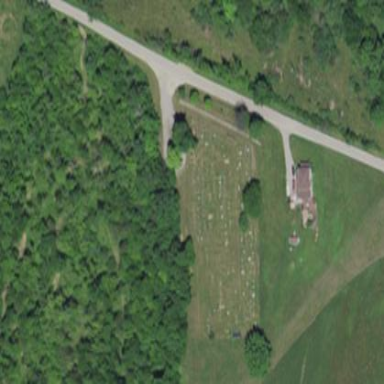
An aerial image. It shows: Cemetery.